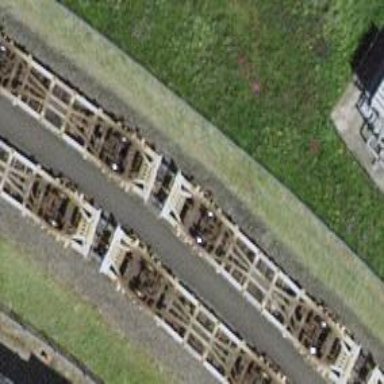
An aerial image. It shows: Railway spur service.